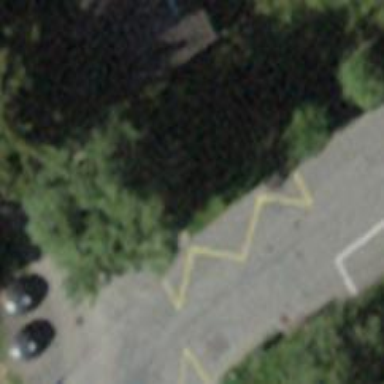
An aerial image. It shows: Bus stop with platform for public transport.